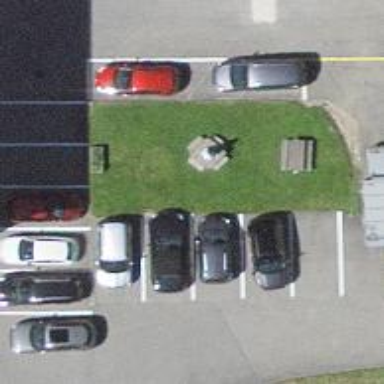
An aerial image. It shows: Brown picnic table on leisure land.